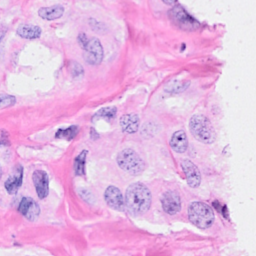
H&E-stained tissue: Breast